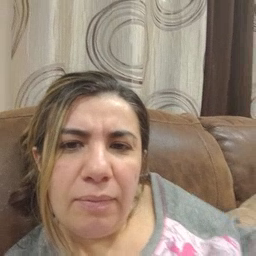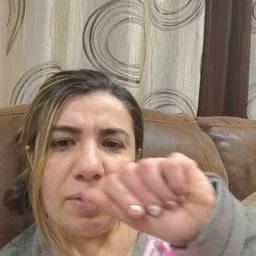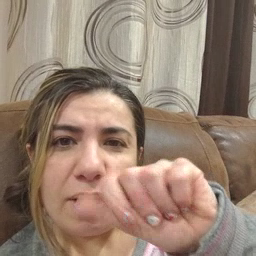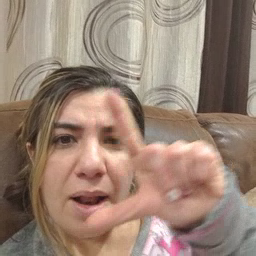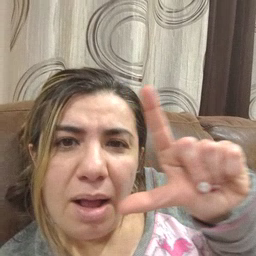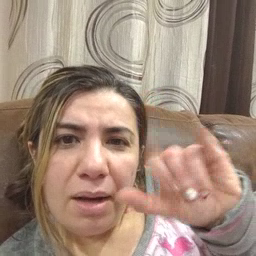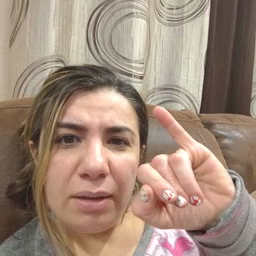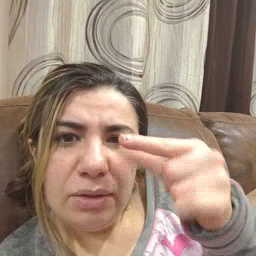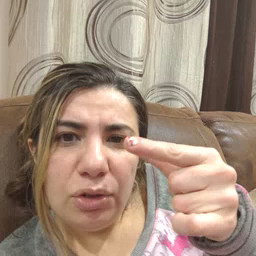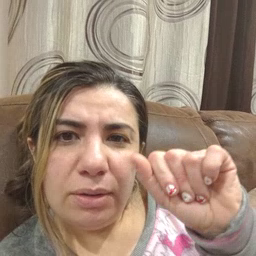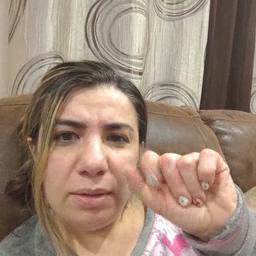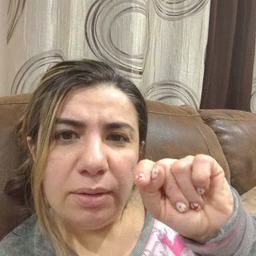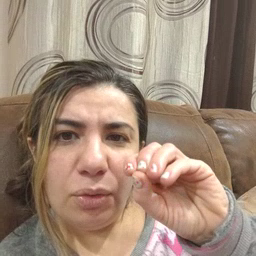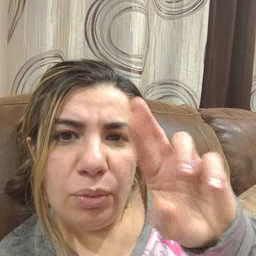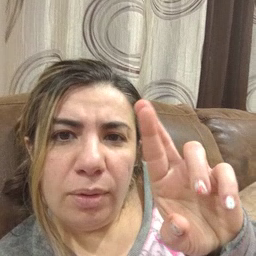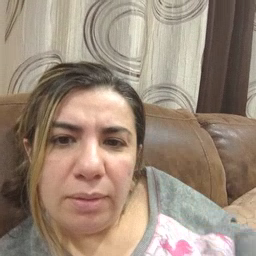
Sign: alligator